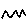
Label: zigzag